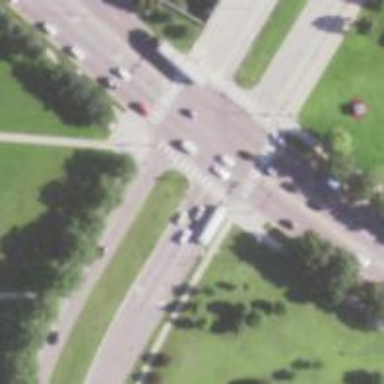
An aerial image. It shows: Zebra crossing on footway.